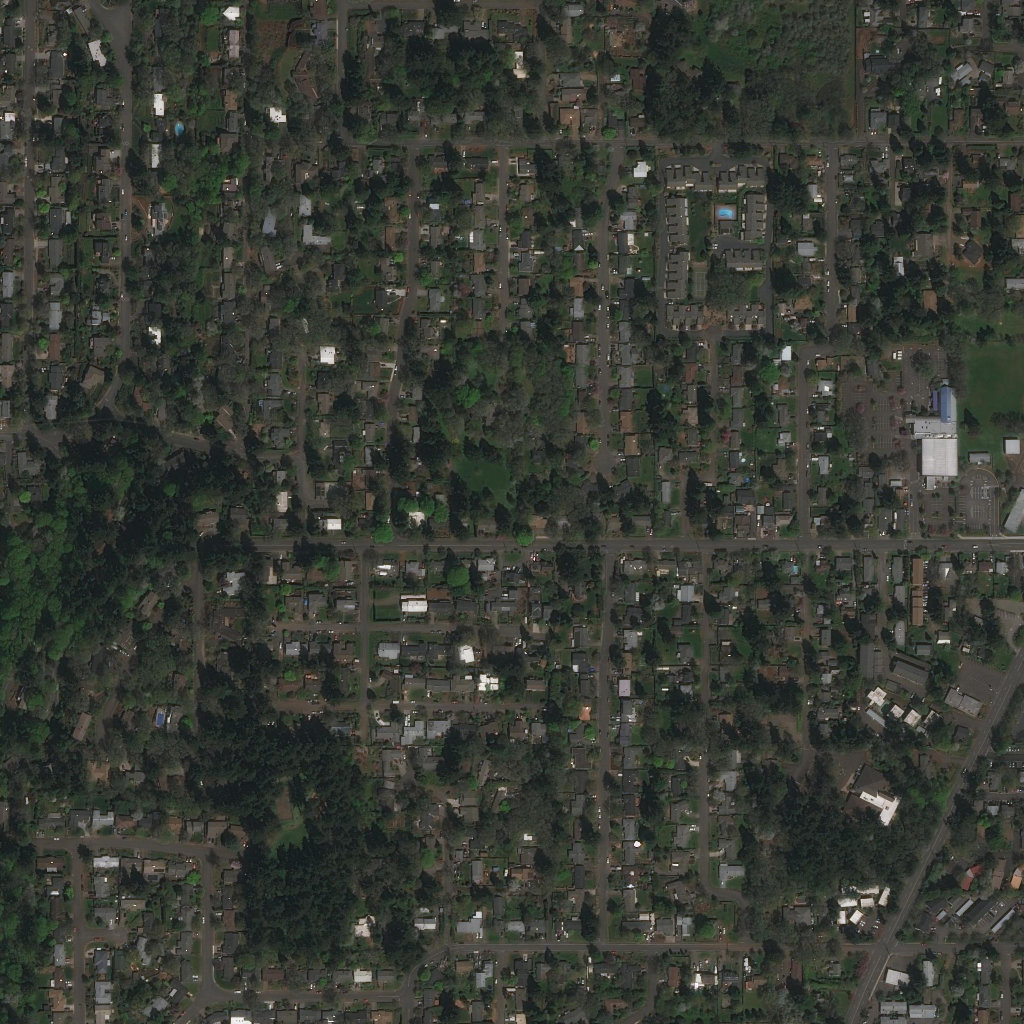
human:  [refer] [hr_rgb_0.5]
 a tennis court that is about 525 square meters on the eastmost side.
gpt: <box>[[67, 26, 69, 29, 0]]</box>